Question: I have 2 view controllers embedded in a view vertically. View controller A (uploader), and B (docList).
B contains a UICollectionView
All, methods except cellForItemAtIndexPath inside the datasource of the collection view get called correctly, and i double checked everything. There is 1 section. There are more than 0 rows. The size of the rows I return is smaller than the collection view, etc
Here's a diagram to illustrate the setup:

My issue is:
Unless i turn on setTranslatesAutoresizingMaskIntoConstraints to YES, cellForItemAtIndexPath will never be called. If i set that property to YES on the View Controller B's view, then it does get called. But the layout is then screwed up, because I am not using springs and struts. We only use constraints here.
Do you know what i can be doing wrong when embedding the view controller that contains the UICollectionView?
Here is the code that embeds the two view controllers' views, and sets them as child controllers:
'''
- (MFFormBaseCell *)cellForComponent
{
self.cell = [[MFFormBaseCell alloc] initWithFrame:CGRectZero];
[self.cell addSubview: uploader.view];
[self.cell addSubview: docList.view];
UIView* uploaderView = uploader.view;
UIView* docListView = docList.view;
NSMutableArray* tempConstraints = [[NSMutableArray alloc]init];
[tempConstraints addObjectsFromArray:
[NSLayoutConstraint constraintsWithVisualFormat: @"V:|-8-[uploaderView]-1-[docListView]-8-|"
options: NSLayoutFormatDirectionLeadingToTrailing metrics:nil
views: NSDictionaryOfVariableBindings(uploaderView, docListView)]];
[tempConstraints addObjectsFromArray:
[NSLayoutConstraint constraintsWithVisualFormat: @"H:|-[uploaderView]-|"
options: NSLayoutFormatDirectionLeadingToTrailing metrics:nil
views: NSDictionaryOfVariableBindings(uploaderView)]];
[tempConstraints addObjectsFromArray:
[NSLayoutConstraint constraintsWithVisualFormat: @"H:|-[docListView]|"
options: NSLayoutFormatDirectionLeadingToTrailing metrics:nil
views: NSDictionaryOfVariableBindings(docListView)]];
uploaderConstraints = [tempConstraints copy];
[self.cell addConstraints: uploaderConstraints];
[self.embedder addChildViewController:uploader];
[uploader didMoveToParentViewController:self.embedder];
[self.embedder addChildViewController:docList];
[docList didMoveToParentViewController:self.embedder];
docList.view.frame = self.cell.bounds;
return self.cell;
}
'''
And here is the code from View Controller B, that sets up the UICollectionView and a vertical flow layout for it.
'''
- (void)modelDidLoad
{
_dataSource = [[MFCardDataSource alloc] initWithData: self.cardModel];;
UICollectionViewFlowLayout *aFlowLayout = [[UICollectionViewFlowLayout alloc] init];
[aFlowLayout setScrollDirection:UICollectionViewScrollDirectionVertical];
_collectionView = [[UICollectionView alloc] initWithFrame:self.view.frame collectionViewLayout:aFlowLayout];
[_collectionView setDelegate: self];
[_collectionView setDataSource:_dataSource];
[_collectionView setBackgroundColor:[UIColor clearColor]];
for (NSString* type in [MFCardCollectionModel typeArray])
[_collectionView registerClass:[MFImageCard class] forCellWithReuseIdentifier: type];
[_collectionView setTranslatesAutoresizingMaskIntoConstraints:NO];
[self.view addSubview:_collectionView];
[self registerConstraintsForView:_collectionView];
if ([self respondsToSelector:@selector(edgesForExtendedLayout)])
self.edgesForExtendedLayout = UIRectEdgeNone;
[super modelDidLoad];
}
'''
And the contents of registerConstraintsForView:
'''
-(void) registerConstraintsForView:(UIView*)collectionView
{
NSDictionary* metrics = @{ @"padding": @PADDING };
NSDictionary* views = NSDictionaryOfVariableBindings(_collectionView);
[self.view addConstraints:[NSLayoutConstraint
constraintsWithVisualFormat:@"V:|-padding-[_collectionView]-padding-|"
options:NSLayoutFormatDirectionLeadingToTrailing
metrics:metrics
views:views]];
[self.view addConstraints:[NSLayoutConstraint
constraintsWithVisualFormat:@"H:|-padding-[_collectionView]-padding-|"
options:NSLayoutFormatDirectionLeadingToTrailing
metrics:metrics
views:views]];
}
'''
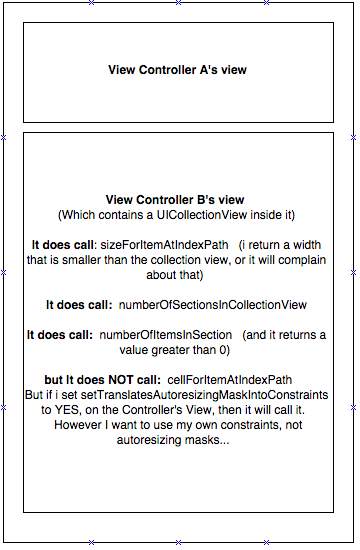
Answer: I got around the problem by Subclassing UICollectionView, and using the subclass instead.
On the subclass I overrode 2 methods:
'''
- (void) setContentSize:(CGSize)contentSize
{
CGSize origSize = self.contentSize;
[super setContentSize:contentSize];
if (!CGSizeEqualToSize(contentSize, origSize))
{
[self invalidateIntrinsicContentSize];
}
}
- (CGSize) intrinsicContentSize
{
return CGSizeMake(UIViewNoIntrinsicMetric, self.contentSize.height);
}
'''
Then, i have a method inside my view controller which contains the Collection View, which calculates the required Height needed for the collection view.
I then call setContentSize with the calculated height on my subclass of Collection View, and that makes sure that it returns an intrinsicContentSize as tall as it needs to be to show all the card records inside it.